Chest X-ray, PA view. Patient: 25 years old, sex M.
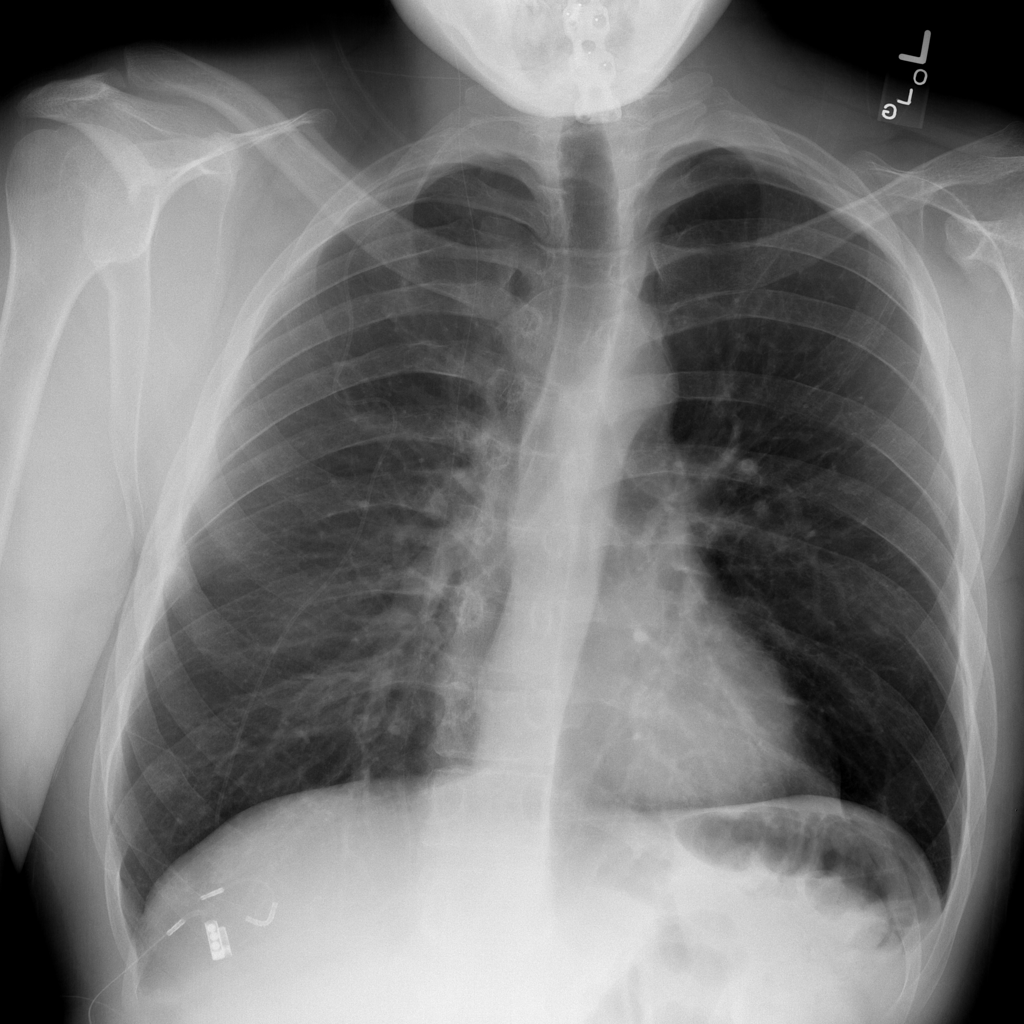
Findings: No Finding